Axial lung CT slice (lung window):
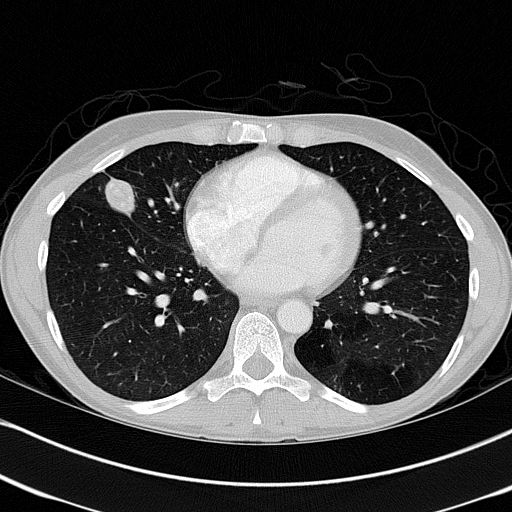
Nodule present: yes
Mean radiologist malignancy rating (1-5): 3